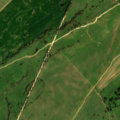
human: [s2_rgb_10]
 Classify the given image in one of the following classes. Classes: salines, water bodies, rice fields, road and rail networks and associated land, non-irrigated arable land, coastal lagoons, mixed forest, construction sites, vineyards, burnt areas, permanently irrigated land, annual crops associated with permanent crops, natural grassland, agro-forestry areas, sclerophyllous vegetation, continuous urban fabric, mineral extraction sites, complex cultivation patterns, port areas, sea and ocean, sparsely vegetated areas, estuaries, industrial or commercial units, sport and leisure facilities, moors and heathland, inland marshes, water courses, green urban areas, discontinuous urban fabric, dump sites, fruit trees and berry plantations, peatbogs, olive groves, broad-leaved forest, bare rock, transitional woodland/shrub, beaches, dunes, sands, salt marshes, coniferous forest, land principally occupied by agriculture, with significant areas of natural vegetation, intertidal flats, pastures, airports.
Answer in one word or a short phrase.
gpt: non-irrigated arable land, pastures, agro-forestry areas